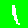
Digit: 1